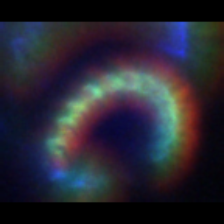
Taxon: Chaetoceros
Group: Diatoms